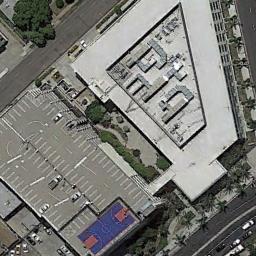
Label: basketball_court